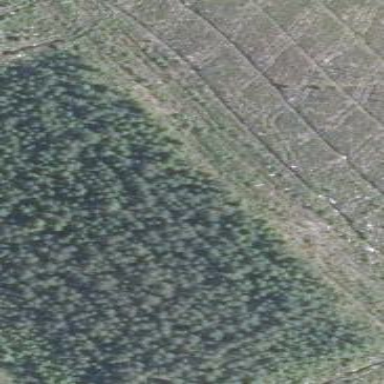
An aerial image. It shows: Woodland with needle-leaved trees.